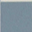
Piece: xx